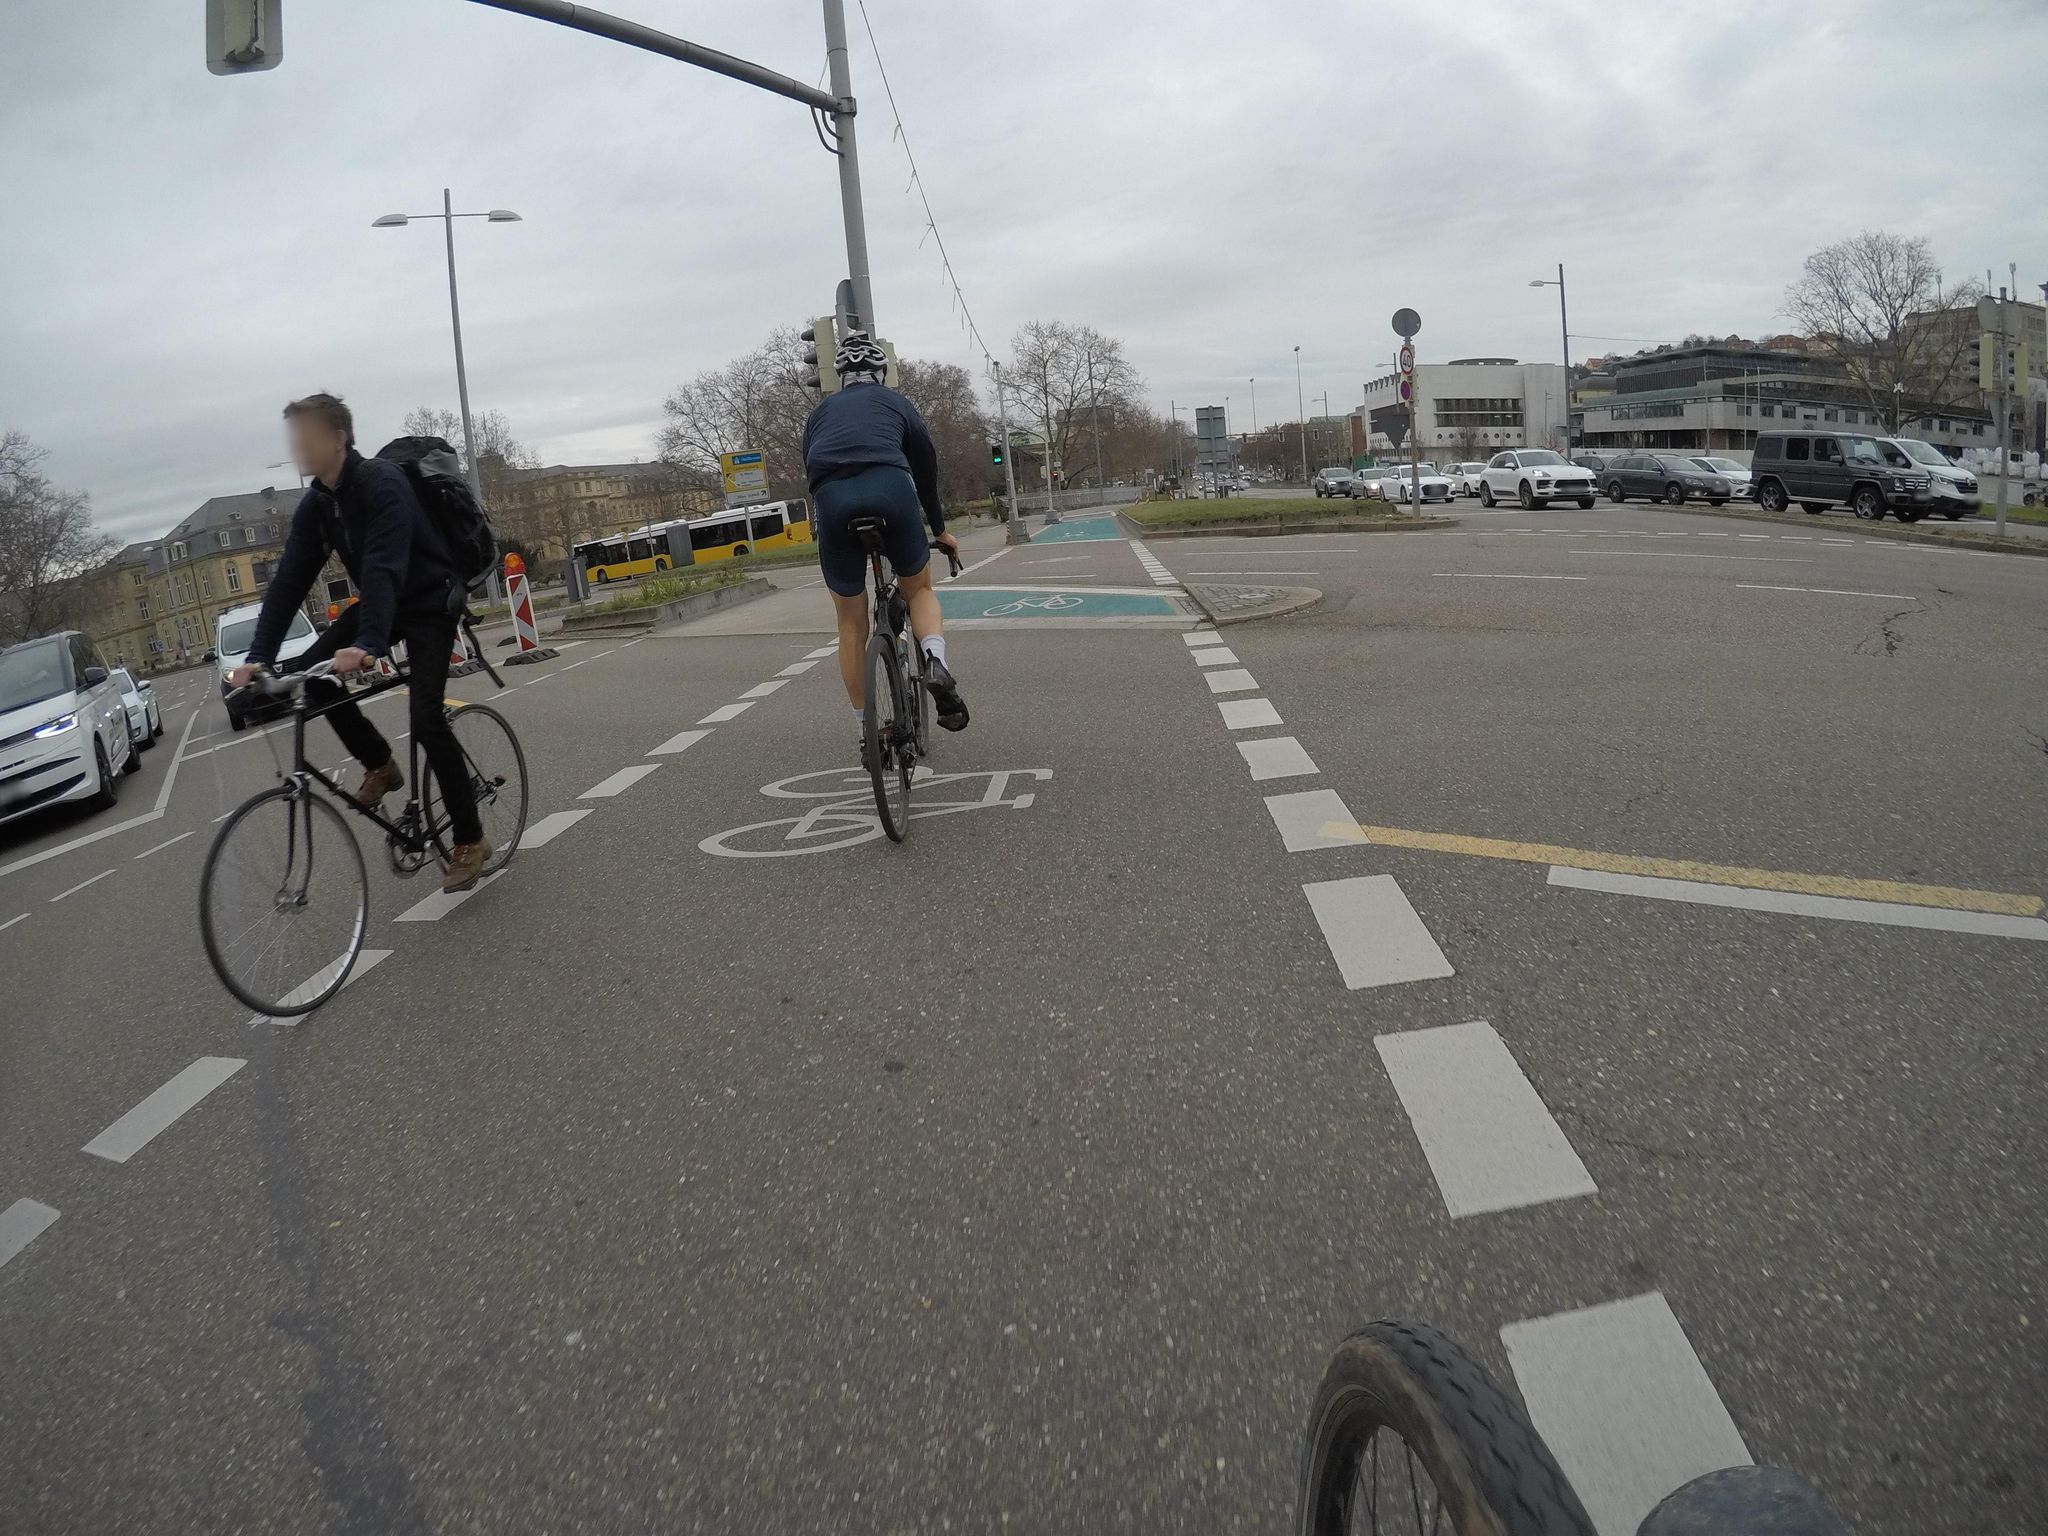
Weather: cloudy
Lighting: day
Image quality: good
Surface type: cycling surface
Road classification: path
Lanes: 5
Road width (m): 6
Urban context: urban centre
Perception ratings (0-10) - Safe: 6.18, Lively: 7.95, Beautiful: 6.53, Boring: 4.55, Depressing: 2.64, Wealthy: 1.45